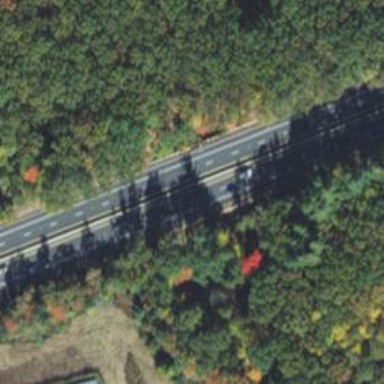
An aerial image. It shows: Wildlife crossing path.